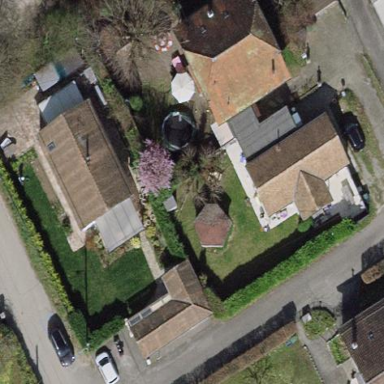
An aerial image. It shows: Garden enclosed by fence.